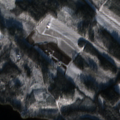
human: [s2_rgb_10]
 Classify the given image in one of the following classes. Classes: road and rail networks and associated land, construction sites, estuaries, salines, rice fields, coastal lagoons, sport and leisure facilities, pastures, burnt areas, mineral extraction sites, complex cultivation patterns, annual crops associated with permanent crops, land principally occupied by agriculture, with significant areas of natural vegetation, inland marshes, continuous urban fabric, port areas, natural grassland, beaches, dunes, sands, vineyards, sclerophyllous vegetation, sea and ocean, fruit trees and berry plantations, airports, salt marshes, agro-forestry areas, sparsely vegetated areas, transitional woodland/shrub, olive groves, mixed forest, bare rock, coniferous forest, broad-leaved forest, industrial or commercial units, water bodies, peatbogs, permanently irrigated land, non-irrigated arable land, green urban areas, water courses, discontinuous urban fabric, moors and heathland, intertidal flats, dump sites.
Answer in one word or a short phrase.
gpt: non-irrigated arable land, land principally occupied by agriculture, with significant areas of natural vegetation, transitional woodland/shrub, water bodies